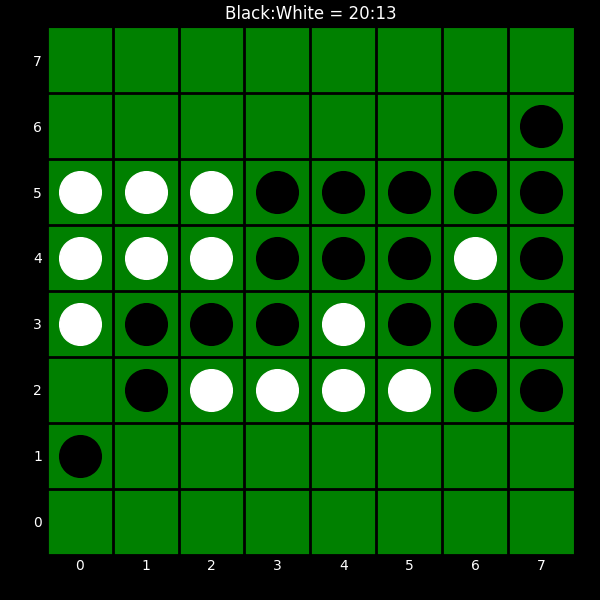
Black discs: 20
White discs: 13